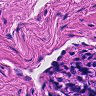
Metastatic tissue present: no